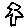
Label: tree